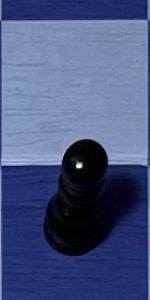
Label: Pawn_Black